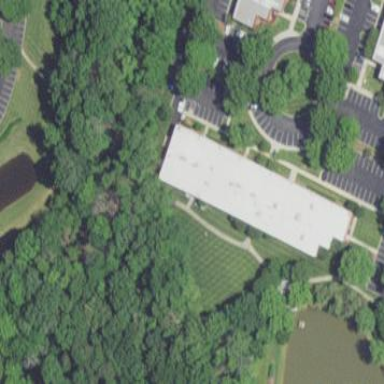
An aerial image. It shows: Commercial building.